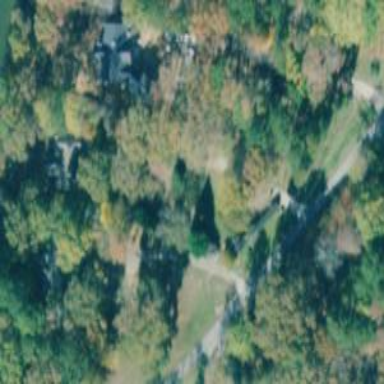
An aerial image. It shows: Driveway leading to service road.